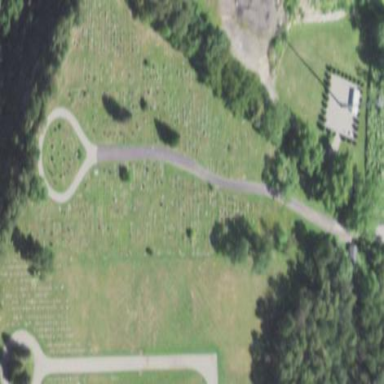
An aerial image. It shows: Grave yard.